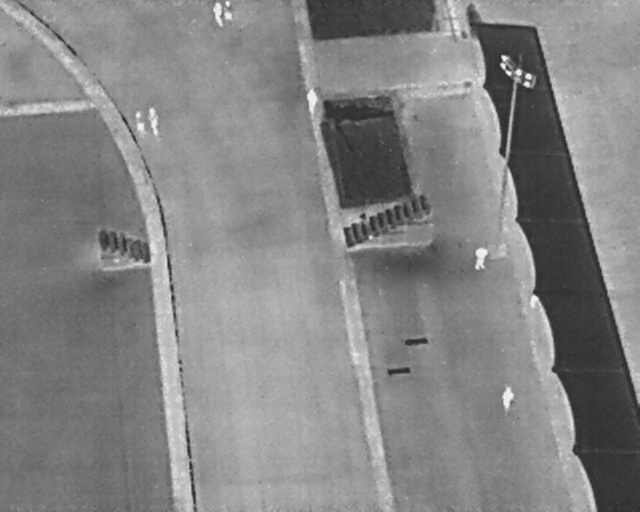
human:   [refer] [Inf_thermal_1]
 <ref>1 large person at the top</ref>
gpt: <box>[[31, 1, 35, 4, 170]]</box>

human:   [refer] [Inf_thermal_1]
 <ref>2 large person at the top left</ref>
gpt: <box>[[21, 22, 26, 24, 170], [19, 22, 23, 24, 174]]</box>

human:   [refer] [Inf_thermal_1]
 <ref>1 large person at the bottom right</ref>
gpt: <box>[[76, 76, 81, 79, 2]]</box>

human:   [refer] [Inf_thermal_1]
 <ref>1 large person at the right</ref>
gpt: <box>[[73, 48, 77, 52, 2]]</box>